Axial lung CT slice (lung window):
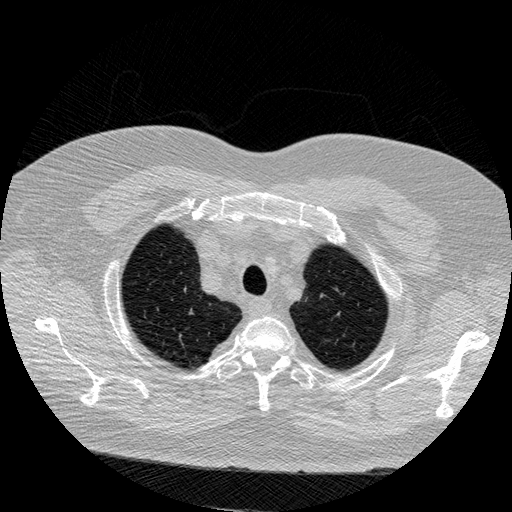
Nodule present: no